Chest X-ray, PA view. Patient: 53 years old, sex M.
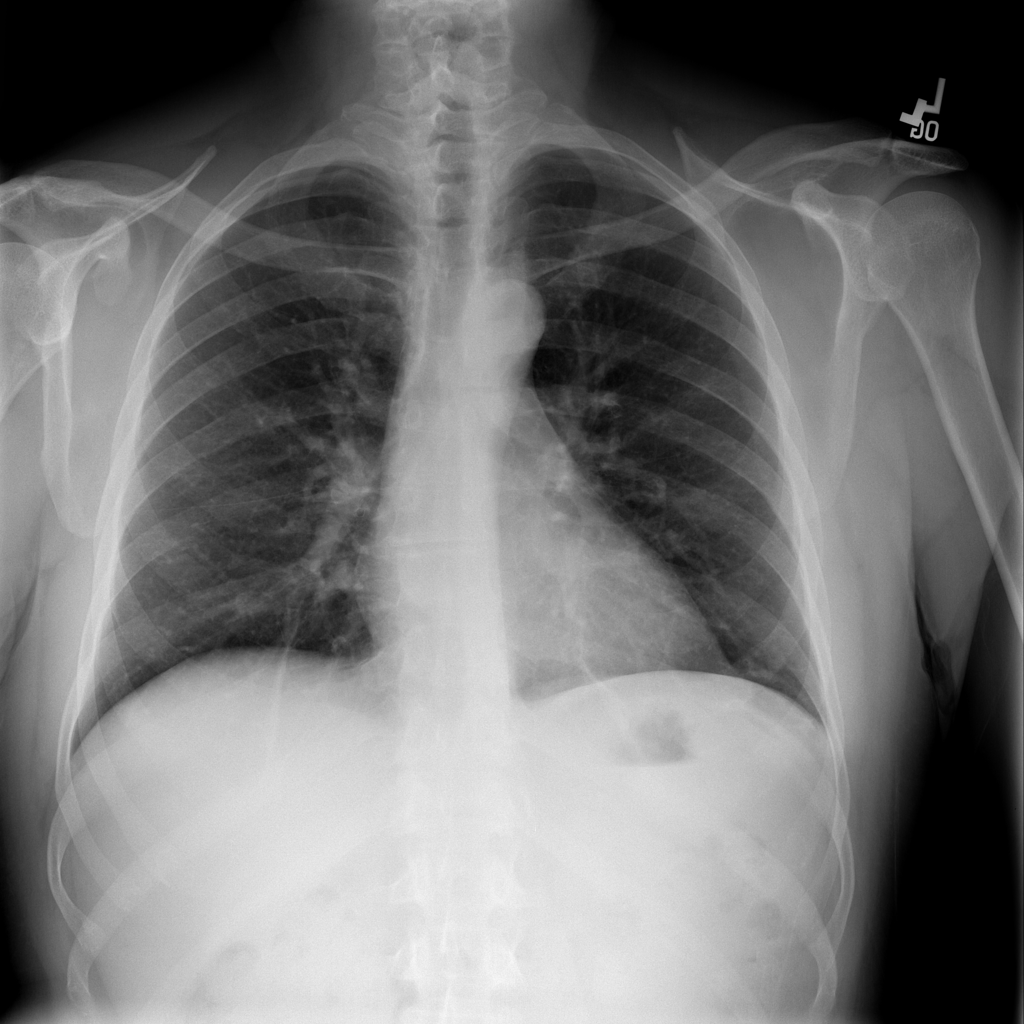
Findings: Atelectasis, Nodule